Field crop: maize
Growth stage: 2
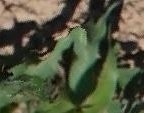
Species: maize